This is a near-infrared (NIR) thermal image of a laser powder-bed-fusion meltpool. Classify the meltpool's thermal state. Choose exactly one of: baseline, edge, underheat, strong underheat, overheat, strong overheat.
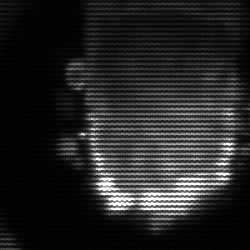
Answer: baseline